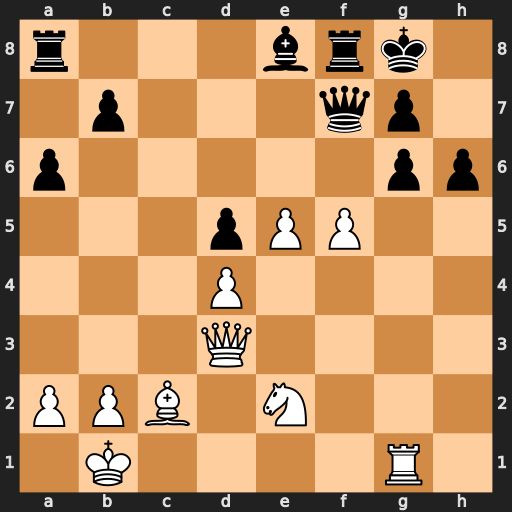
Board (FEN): r3brk1/1p3qp1/p5pp/3pPP2/3P4/3Q4/PPB1N3/1K4R1
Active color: w
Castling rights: -
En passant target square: -
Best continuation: Rxg6 Qxf5 Qxf5 Rxf5 Bxf5 Bxg6 Bxg6